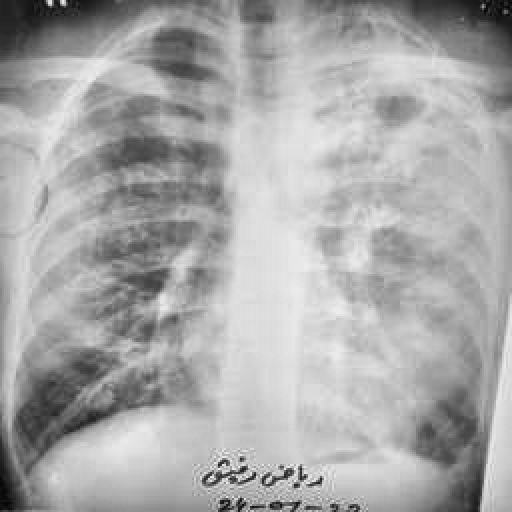
Finding: TUBERCULOSIS